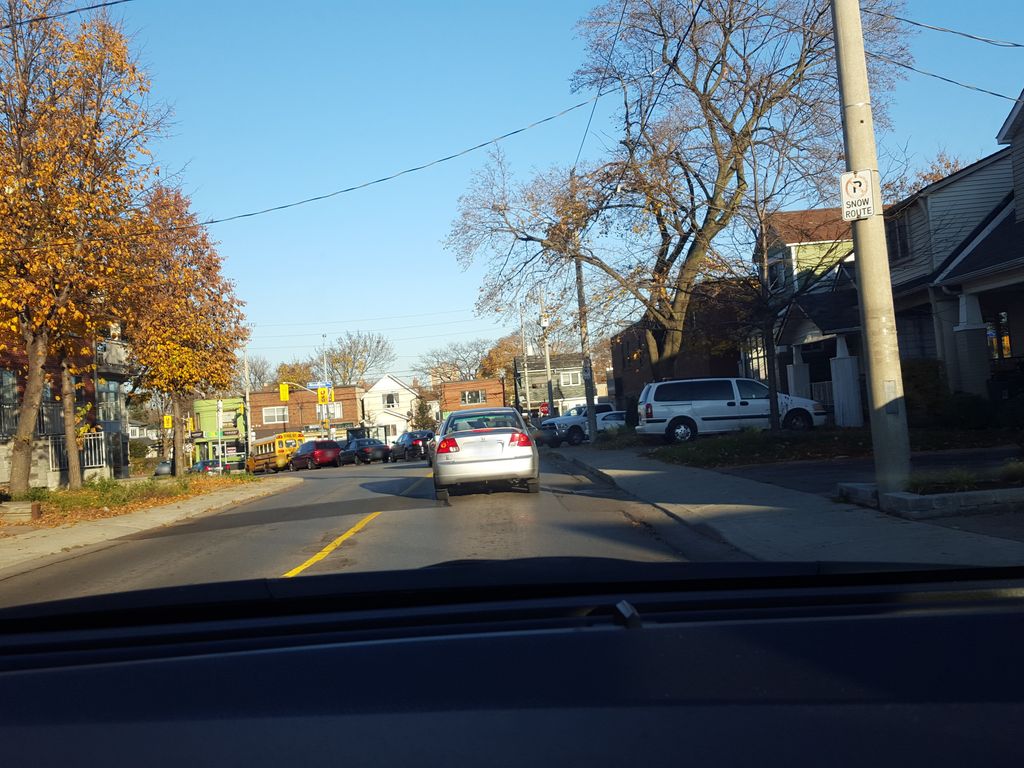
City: toronto